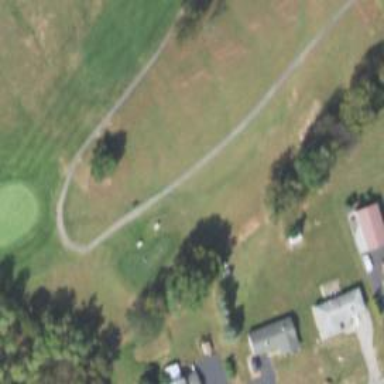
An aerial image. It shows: Golf tee.